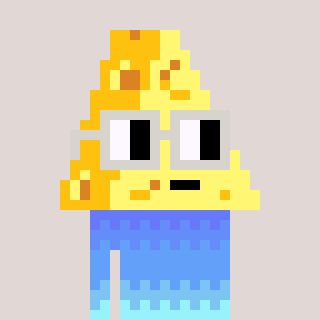
a pixel art character with square light gray glasses, a cheese-shaped head and a teal-colored body on a warm background